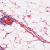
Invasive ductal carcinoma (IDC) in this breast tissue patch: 0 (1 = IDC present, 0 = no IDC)